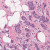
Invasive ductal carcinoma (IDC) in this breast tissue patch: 1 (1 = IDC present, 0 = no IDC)